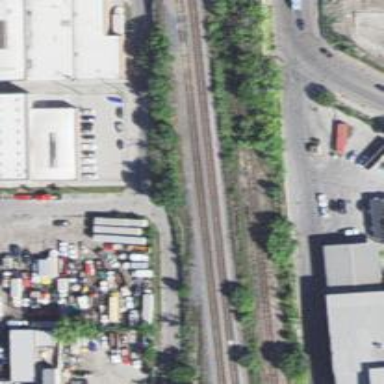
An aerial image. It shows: Abandoned railway spur.